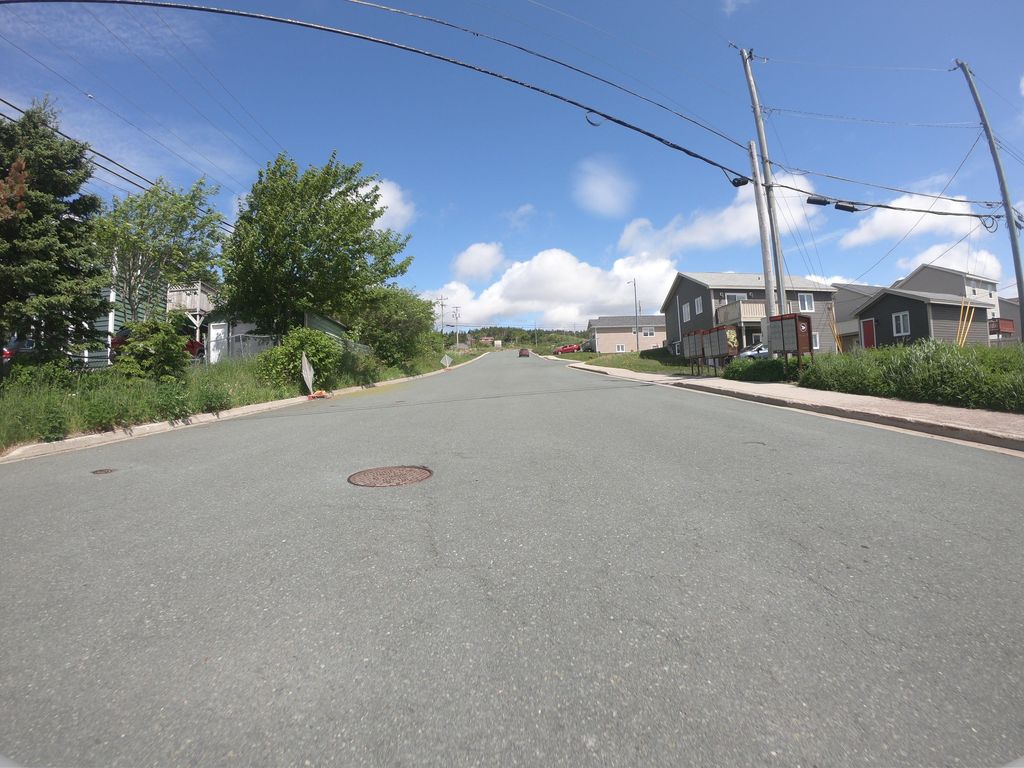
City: st_johns